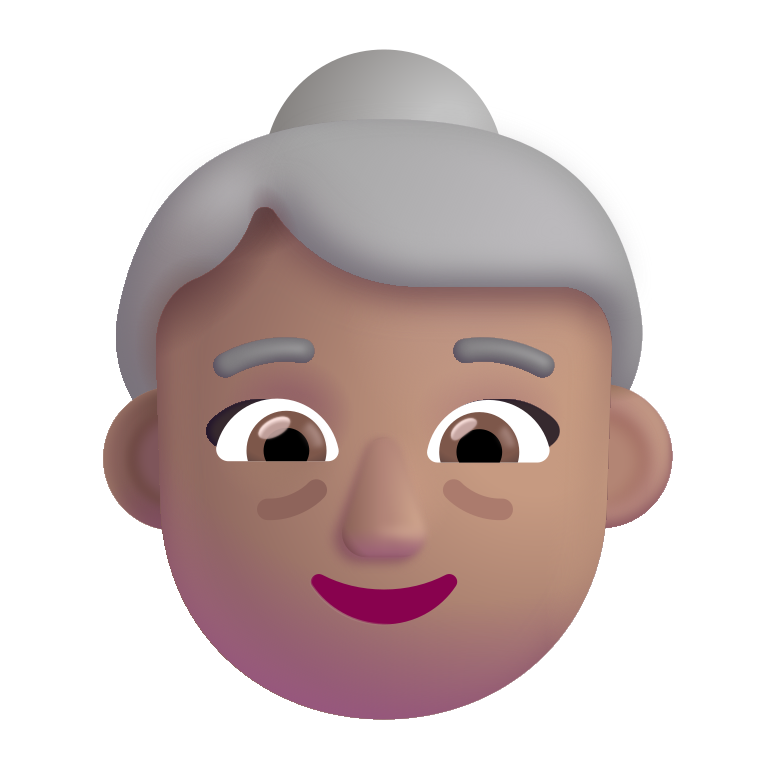
old woman color